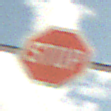
Verkehrszeichen: Stop
Umgebung: Outdoor, Beach
Tageszeit: Midday
Wetter: PartlyCloudy
Licht: Natural
Jahreszeit: NotSpecified
Kontrast: HighContrast